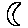
Label: moon